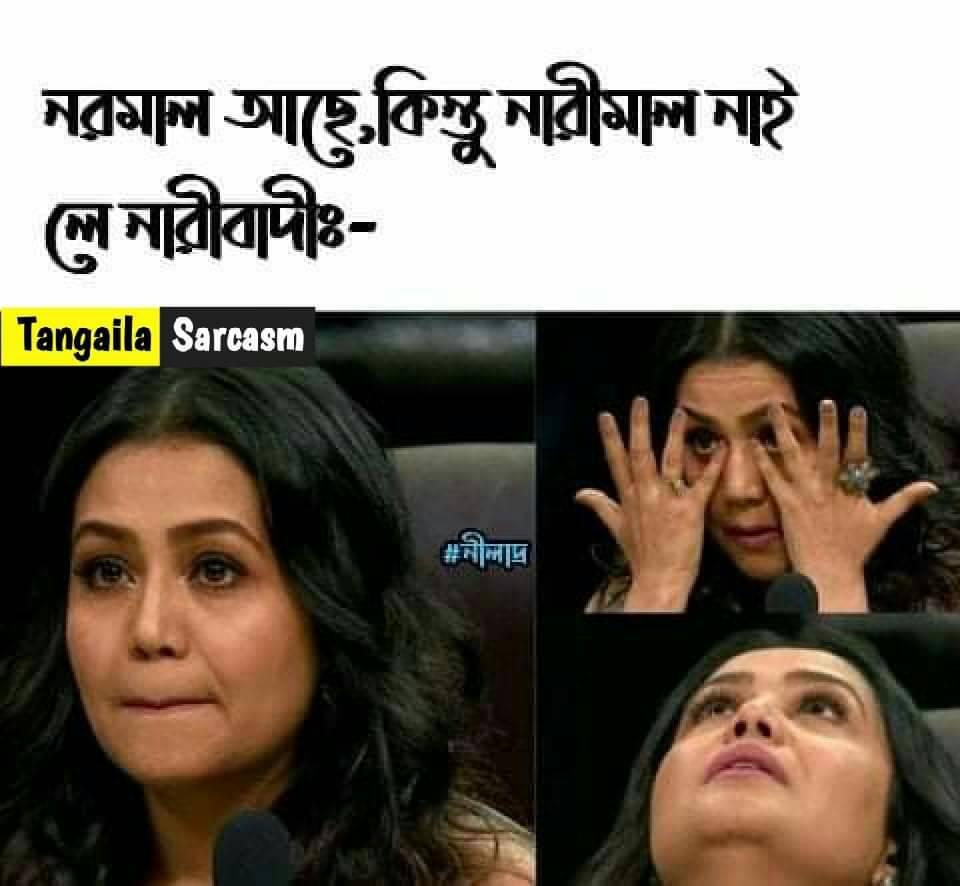
Caption: নরমাল আছে, কিন্তু নারীমল নাই   লে নারীবাদীঃ-
Label: hate